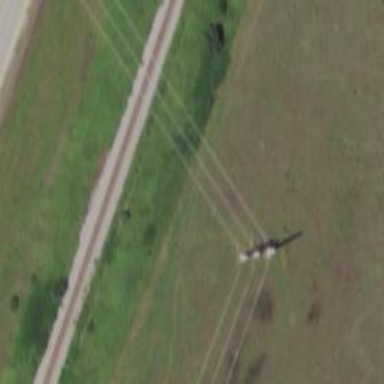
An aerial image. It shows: Power tower.